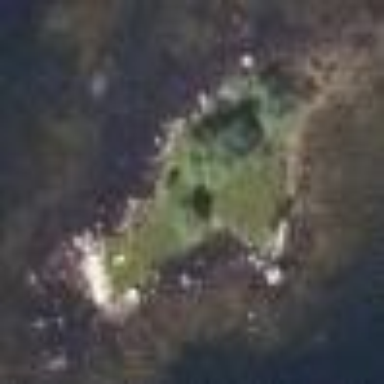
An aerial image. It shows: Islet.